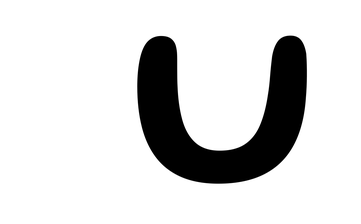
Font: Gluten_Regular